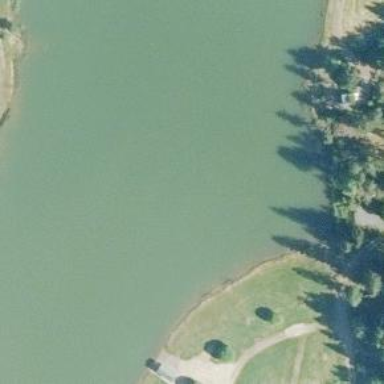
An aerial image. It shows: Pond surrounded by natural water.